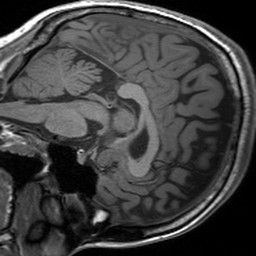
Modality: T1w
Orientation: sagittal
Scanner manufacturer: siemens
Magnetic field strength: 3 T
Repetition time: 1.54 s
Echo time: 0.00234 s